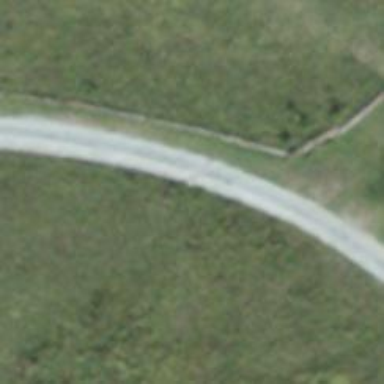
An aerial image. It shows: Designated golf cart path made of compacted surface. It is service road specifically for golf carts.